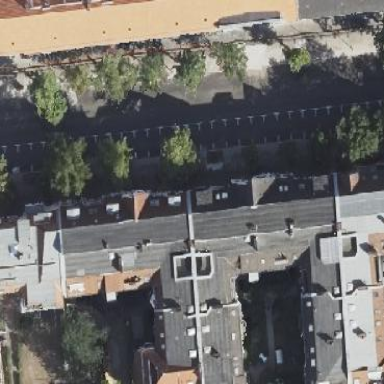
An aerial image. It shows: Unique apartment building with double saltbox roof shape.